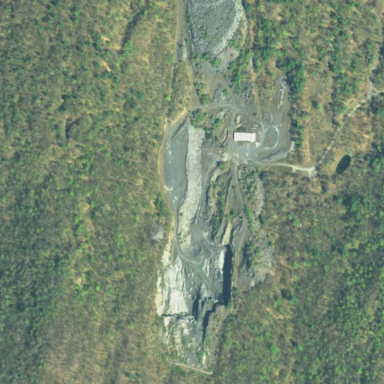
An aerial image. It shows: Quarry that is man-made.